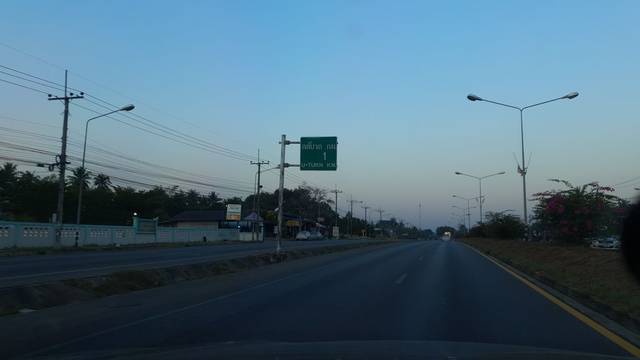
Region: Thailand
Coordinates: 11.71, 99.716